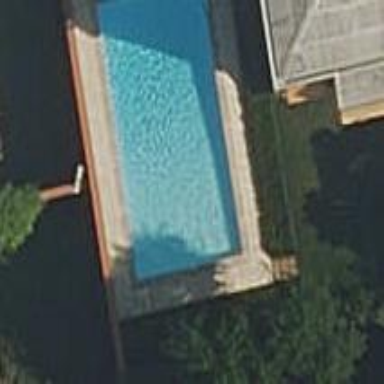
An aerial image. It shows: Swimming pool located in leisure land.